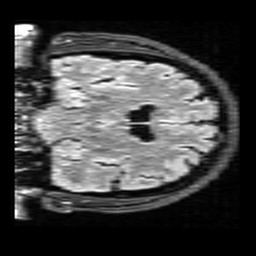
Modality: FLAIR
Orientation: coronal
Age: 42
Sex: female
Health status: healthy
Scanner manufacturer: siemens
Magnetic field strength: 3 T
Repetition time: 9 s
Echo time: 0.088 s